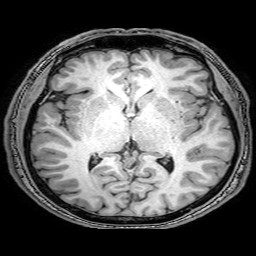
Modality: T1w
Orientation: coronal
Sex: male
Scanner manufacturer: philips
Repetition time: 0.008145 s
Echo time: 0.00373 s